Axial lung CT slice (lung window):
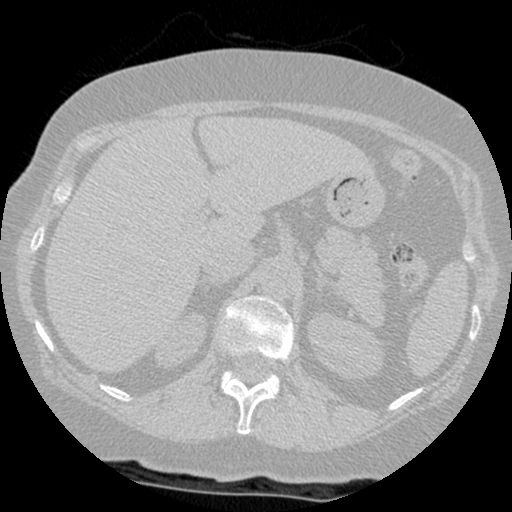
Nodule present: no